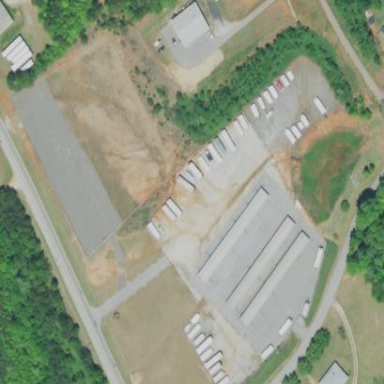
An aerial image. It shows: Commercial area with storage rental shop.